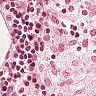
Metastatic tissue present: no